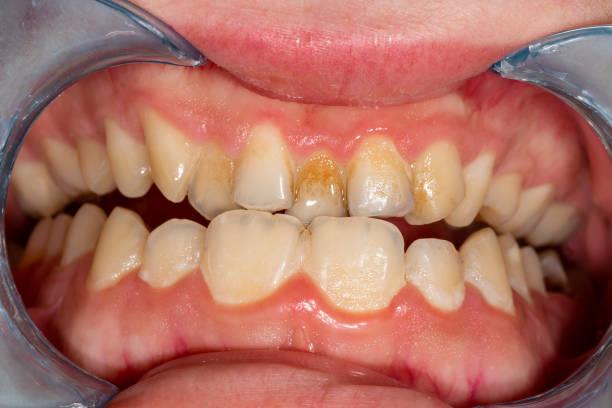
Condition: Gingivitis